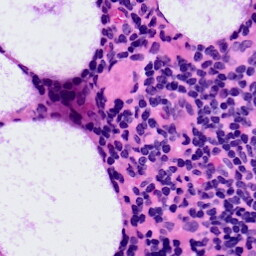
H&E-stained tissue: LymphNode